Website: macys
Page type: customer-info-address
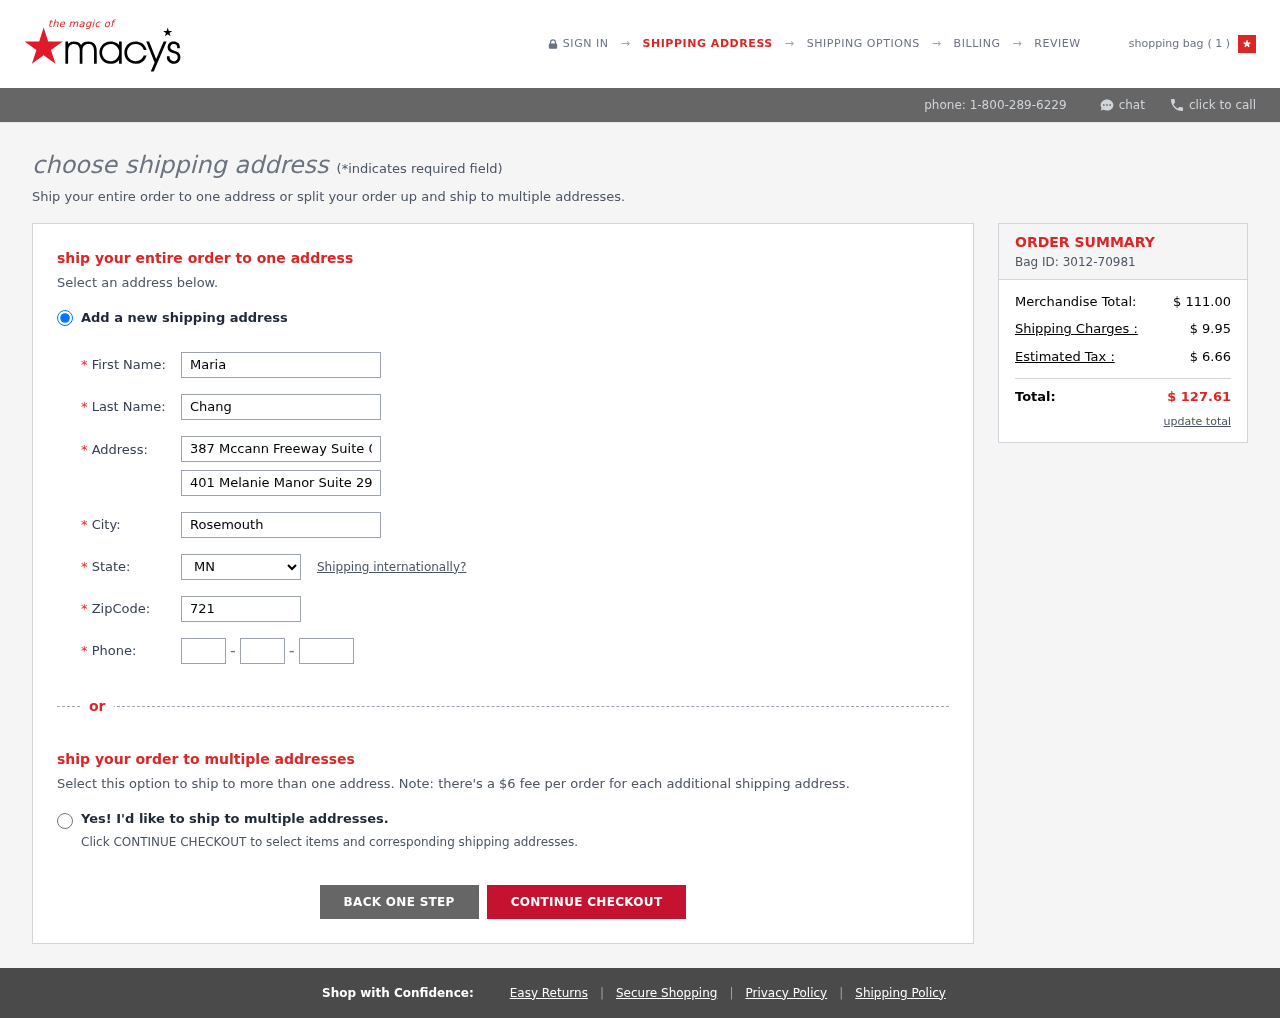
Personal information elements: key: PII_CITY
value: Rosemouth
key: PII_FIRSTNAME
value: Maria
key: PII_LASTNAME
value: Chang
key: PII_PHONE_AREA
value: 276
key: PII_PHONE_PREFIX
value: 844
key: PII_PHONE_SUFFIX
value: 9333
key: PII_POSTCODE
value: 72185
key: PII_STATE_ABBR
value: MN
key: PII_STREET
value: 387 Mccann Freeway Suite 037
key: PII_STREET2
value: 401 Melanie Manor Suite 297
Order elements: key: ORDER_NUM_ITEMS
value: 1
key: ORDER_ID
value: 3012-70981
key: ORDER_SUBTOTAL
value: $ 111.00
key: ORDER_SHIPPING_COST
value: $ 9.95
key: ORDER_TAX
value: $ 6.66
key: ORDER_TOTAL
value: $ 127.61